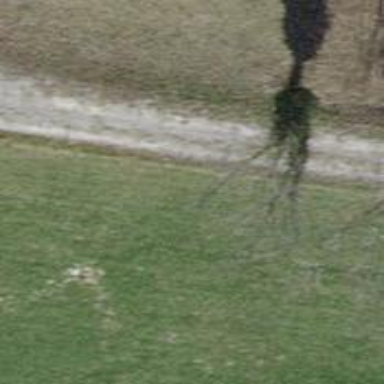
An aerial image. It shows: Grass track with grade3 surface.